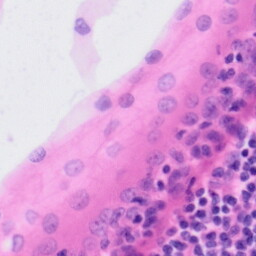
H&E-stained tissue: Tonsil